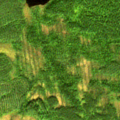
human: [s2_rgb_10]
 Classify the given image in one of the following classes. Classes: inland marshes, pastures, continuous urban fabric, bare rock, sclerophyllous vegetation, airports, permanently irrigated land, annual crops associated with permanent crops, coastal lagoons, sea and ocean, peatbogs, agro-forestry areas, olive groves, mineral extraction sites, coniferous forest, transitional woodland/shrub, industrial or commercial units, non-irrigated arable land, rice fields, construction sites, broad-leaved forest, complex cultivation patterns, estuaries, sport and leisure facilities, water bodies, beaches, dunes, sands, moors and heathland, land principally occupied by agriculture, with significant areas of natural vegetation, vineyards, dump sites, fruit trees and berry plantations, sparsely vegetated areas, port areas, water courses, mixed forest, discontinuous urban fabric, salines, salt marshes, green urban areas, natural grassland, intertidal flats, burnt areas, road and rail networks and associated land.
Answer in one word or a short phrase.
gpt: coniferous forest, peatbogs